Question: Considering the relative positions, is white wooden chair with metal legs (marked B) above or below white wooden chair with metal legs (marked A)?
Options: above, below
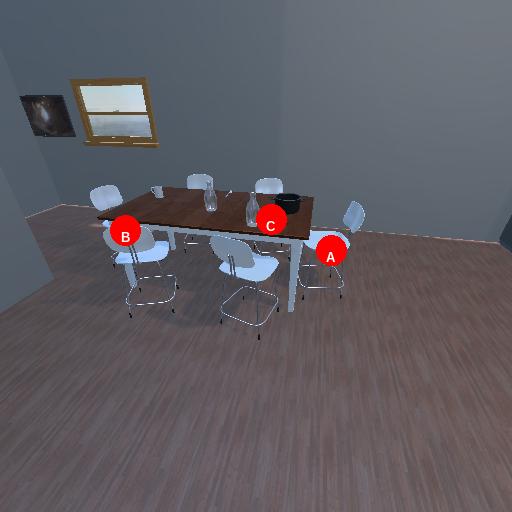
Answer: above